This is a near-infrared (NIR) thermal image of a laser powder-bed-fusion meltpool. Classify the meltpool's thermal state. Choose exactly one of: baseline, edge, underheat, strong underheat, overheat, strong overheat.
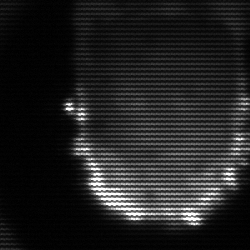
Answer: baseline